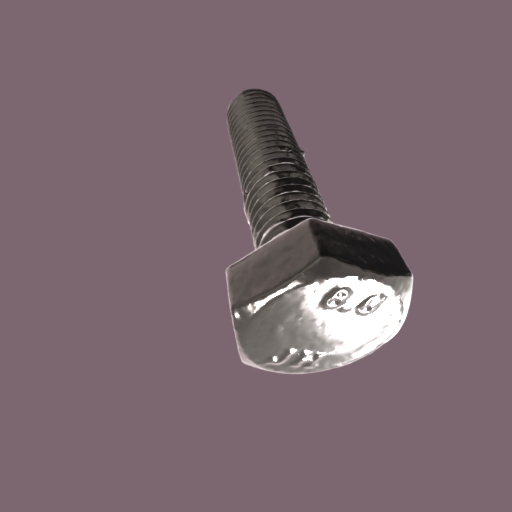
Label: bolt